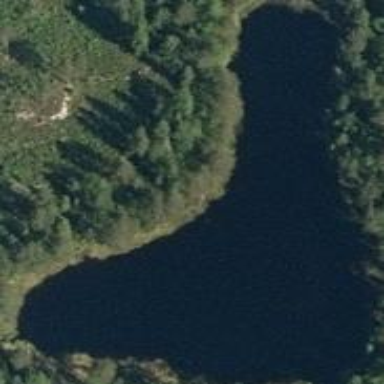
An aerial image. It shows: Serene lake.